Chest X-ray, AP view. Patient: 66 years old, sex M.
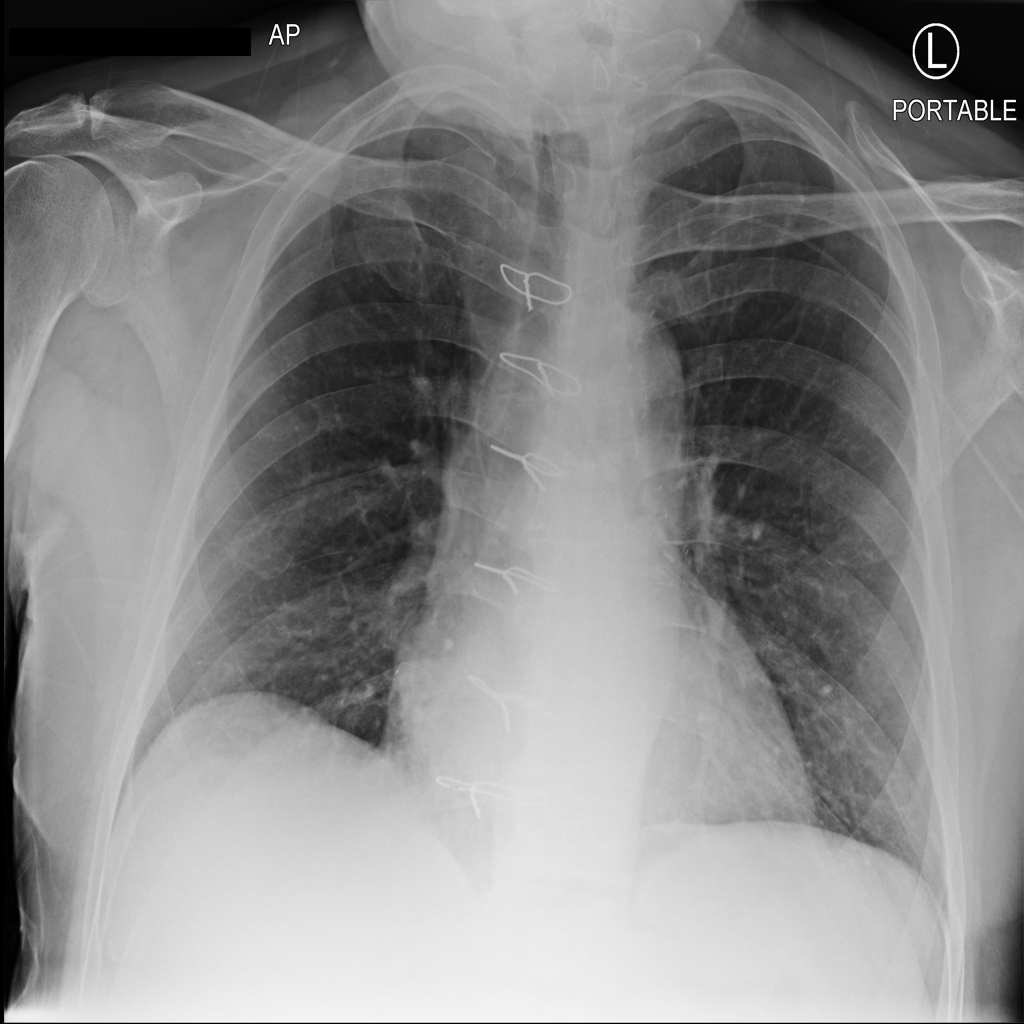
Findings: No Finding